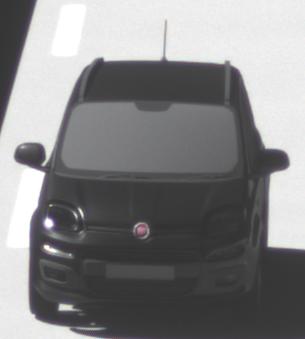
Make: Fiat
Model: Panda 1.2 8V
Detailed model: Panda (312)
Model produced from: 2013/02
Model produced until: 2013/12
Doors: 5
Color: black
Road condition: dry road
Daytime: midday
Contrast: high contrast